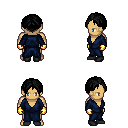
a pixel art fantasy rpg character, male body template, human, tanned skin, blue robe, gold greaves, black parted hairstyle, gold gloves, black shoes, four views (front, back, left, right), 2x2 character sprite sheet, small pixel art, hard edges, no anti-aliasing